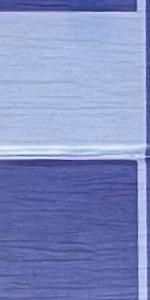
Label: Empty